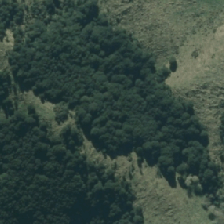
Land cover: manuka_kanuka